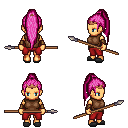
a pixel art fantasy rpg character, female body template, human, tanned skin, brown sleeveless shirt, red pants, pink extra-long topknot hairstyle, bronze tiara, leather bracers, gray slippers, spear, four views (front, back, left, right), 2x2 character sprite sheet, small pixel art, hard edges, no anti-aliasing